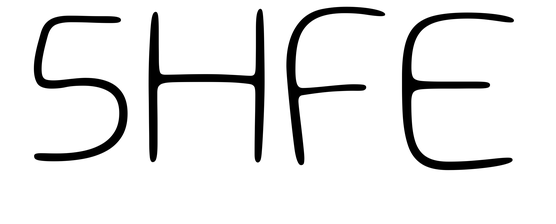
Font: Gluten_Thin